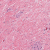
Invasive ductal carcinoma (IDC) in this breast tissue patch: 0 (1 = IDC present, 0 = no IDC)